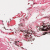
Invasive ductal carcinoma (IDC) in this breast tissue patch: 0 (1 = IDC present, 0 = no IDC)